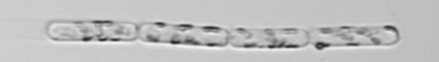
Label: Dactyliosolen_fragilissimus